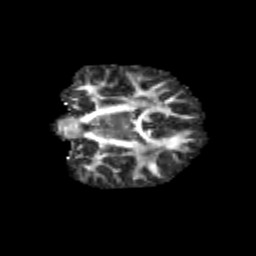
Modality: FA
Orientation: coronal
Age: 10
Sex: female
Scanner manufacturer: siemens
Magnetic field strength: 3 T
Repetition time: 3.8 s
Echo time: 0.07 s